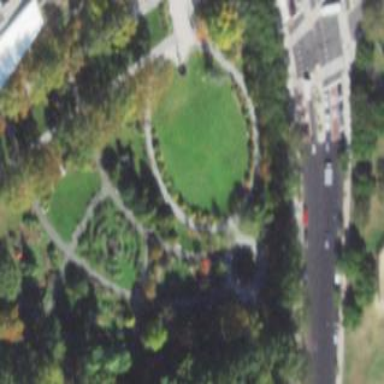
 popular attraction that is classified as leisure land."